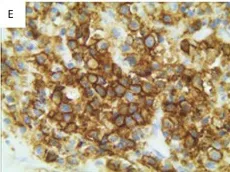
Histological features of the lesion revealed an IgG4-related inflammatory pseudotumor. Immunohistochemical staining of CD38. Immunohistochemical staining of Ki-67.
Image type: pathology (immunostaining)